Question: I have a Spring MVC webapp using Hibernate, and my problem is that 'em.merge' doesn't respond after the call.
Here is my Controller
'''
@RequestMapping(value = "/updDep", method = RequestMethod.PUT)
@ResponseBody
public String updDeps(@RequestBody Department department ) {
departmentService.addDepartment(department);
System.out.println("after merge; in controller");
return "Success";
}
'''
And Department Service class with addDepartment() method:
'''
@Repository
public class DepartmentServiceImpl implements DepartmentService {
@PersistenceContext(unitName = "MyPersistenceUnit")
private EntityManager entityManager;
....
//getter/setter entityManager....
...
@Override
@Transactional
public void addDepartment(Department department) {
System.out.println(department.getName() + " merge: " + department.getId());
getEntityManager().merge(department);
getEntityManager().flush();
System.out.println("after");
}
'''
So i try to explain problem:
After 'addDepartment(Department department)' method is called from my Controllers 'updDeps(..)' method.
I see this in my servers log:
'''
SECURITY23 merge: 3
Hibernate:
select
department0_.id as
department0_.name a
from
departments departm
where
department0_.id=?
Hibernate:
update
departments
set
name=?
where
id=?
'''
And that's all! Why did
'System.out.println("after");' and 'System.out.println("after merge; in controller");' not execute? After 'em.merge' was called nothing happened.
And data in MySQL table still not updated.
But if I add
'''
department.setId(null);
'''
before, like that
'''
@Transactional
public void addDepartment(Department department) {
department.setId(null);
System.out.println(department.getName() + " merge: " + department.getId());
getEntityManager().merge(department);
getEntityManager().flush();
System.out.println("after");
}
'''
All works and it created new instance in db, but I want update current.
What's the problem?
Project Structure:

'''
<persistence-unit name="MyPersistenceUnit" transaction-type="RESOURCE_LOCAL">
<provider>org.hibernate.ejb.HibernatePersistence</provider>
<properties>
<property name="hibernate.connection.url" value="jdbc:mysql://localhost:3306/testbd"/>
<property name="hibernate.connection.driver_class" value="com.mysql.jdbc.Driver"/>
<property name="hibernate.connection.username" value="root"/>
<property name="hibernate.connection.password" value="root"/>
<!--<property name="hibernate.hbm2ddl.import_files" value= "import.sql"/>-->
<property name="hibernate.show_sql" value="true"/>
<property name="hibernate.format_sql" value="true"/>
<property name="hibernate.hbm2ddl.auto" value="update"/>
<property name="hibernate.dialect" value="org.hibernate.dialect.MySQLDialect"/>
</properties>
</persistence-unit>
</persistence>
'''
'''
<mvc:annotation-driven />
<context:annotation-config />
<context:component-scan base-package="epam.rest" />
<bean class="org.springframework.web.servlet.view.InternalResourceViewResolver">
<property name="prefix">
<value>/WEB-INF/pages/</value>
</property>
<property name="suffix">
<value>.jsp</value>
</property>
</bean>
<bean class="org.springframework.beans.factory.config.PropertyPlaceholderConfigurer">
<property name="location">
<value>classpath:jdbc.properties</value>
</property>
</bean>
<bean id="dataSource" class="org.springframework.jdbc.datasource.DriverManagerDataSource">
<property name="driverClassName" value="${jdbc.driverClassName}" />
<property name="url" value="${jdbc.url}" />
<property name="username" value="${jdbc.username}" />
<property name="password" value="${jdbc.password}" />
</bean>
<bean id="entityManagerFactory" class="org.springframework.orm.jpa.LocalContainerEntityManagerFactoryBean">
<property name="persistenceUnitName" value="MyPersistenceUnit"/>
</bean>
<bean id="transactionManager" class="org.springframework.orm.jpa.JpaTransactionManager">
<property name="dataSource" ref="dataSource" />
<property name="entityManagerFactory" ref="entityManagerFactory" />
</bean>
<tx:annotation-driven transaction-manager="transactionManager" proxy-target-class="true" />
</beans>
'''
ADD MY LOG4J log in period of em.merge() transaction, where I founded ROLLBACK log but I dont know whats the problem?:
'''
08:54:28,291 DEBUG LogicalConnectionImpl:218 - Obtained JDBC connection
08:54:28,291 DEBUG JdbcTransaction:69 - initial autocommit status: true
08:54:28,292 DEBUG JdbcTransaction:71 - disabling autocommit
08:54:28,301 TRACE IdentifierValue:139 - ID unsaved-value: null
08:54:28,302 TRACE AbstractSaveEventListener:504 - Detached instance of: epam.rest.entity.Department
08:54:28,304 TRACE DefaultMergeEventListener:245 - Merging detached instance
08:54:28,310 TRACE DefaultLoadEventListener:240 - Loading entity: [epam.rest.entity.Department#16]
08:54:28,311 TRACE DefaultLoadEventListener:403 - Attempting to resolve: [epam.rest.entity.Department#16]
08:54:28,311 TRACE DefaultLoadEventListener:427 - Object not resolved in any cache: [epam.rest.entity.Department#16]
08:54:28,312 TRACE AbstractEntityPersister:3923 - Fetching entity: [epam.rest.entity.Department#16]
08:54:28,312 DEBUG Loader:2109 - Loading entity: [epam.rest.entity.Department#16]
08:54:28,312 DEBUG SQL:104 -
select
department0_.id as id1_0_0_,
department0_.name as name2_0_0_
from
departments department0_
where
department0_.id=?
08:54:28,314 TRACE JdbcCoordinatorImpl:319 - Registering statement [com.mysql.jdbc.JDBC4PreparedStatement@6c31a161: select department0_.id as id1_0_0_, department0_.name as name2_0_0_ from departments department0_ where department0_.id=** NOT SPECIFIED **]
08:54:28,314 TRACE JdbcCoordinatorImpl:329 - Registering last query statement [com.mysql.jdbc.JDBC4PreparedStatement@6c31a161: select department0_.id as id1_0_0_, department0_.name as name2_0_0_ from departments department0_ where department0_.id=** NOT SPECIFIED **]
08:54:28,320 TRACE BasicBinder:84 - binding parameter [1] as [BIGINT] - 16
08:54:28,320 TRACE Loader:1909 - Bound [2] parameters total
08:54:28,321 TRACE JdbcCoordinatorImpl:374 - Registering result set [com.mysql.jdbc.JDBC4ResultSet@4e1d82e2]
08:54:28,322 TRACE Loader:937 - Processing result set
08:54:28,322 DEBUG Loader:942 - Result set row: 0
08:54:28,323 DEBUG Loader:1476 - Result row: EntityKey[epam.rest.entity.Department#16]
08:54:28,323 TRACE Loader:1652 - Initializing object from ResultSet: [epam.rest.entity.Department#16]
08:54:28,333 TRACE AbstractEntityPersister:2844 - Hydrating entity: [epam.rest.entity.Department#16]
08:54:28,334 TRACE BasicExtractor:74 - Found [REWQQ] as column [name2_0_0_]
08:54:28,337 TRACE Loader:962 - Done processing result set (1 rows)
08:54:28,338 TRACE Loader:1106 - Total objects hydrated: 1
08:54:28,338 DEBUG TwoPhaseLoad:158 - Resolving associations for [epam.rest.entity.Department#16]
08:54:28,343 DEBUG TwoPhaseLoad:277 - Done materializing entity [epam.rest.entity.Department#16]
08:54:28,344 TRACE JdbcCoordinatorImpl:358 - Releasing statement [com.mysql.jdbc.JDBC4PreparedStatement@6c31a161: select department0_.id as id1_0_0_, department0_.name as name2_0_0_ from departments department0_ where department0_.id=16]
08:54:28,344 TRACE JdbcCoordinatorImpl:519 - Closing result set [com.mysql.jdbc.JDBC4ResultSet@4e1d82e2]
08:54:28,345 TRACE JdbcCoordinatorImpl:476 - Closing prepared statement [com.mysql.jdbc.JDBC4PreparedStatement@6c31a161: select department0_.id as id1_0_0_, department0_.name as name2_0_0_ from departments department0_ where department0_.id=16]
08:54:28,345 TRACE JdbcCoordinatorImpl:249 - Starting after statement execution processing [ON_CLOSE]
08:54:28,345 TRACE StatefulPersistenceContext:1022 - Initializing non-lazy collections
08:54:28,346 DEBUG Loader:2133 - Done entity load
08:54:28,352 TRACE UnresolvedEntityInsertActions:121 - No entity insert actions have non-nullable, transient entity dependencies.
08:54:28,353 DEBUG AbstractTransactionImpl:173 - committing
08:54:28,353 TRACE SessionImpl:403 - Automatically flushing session
08:54:28,353 TRACE AbstractFlushingEventListener:82 - Flushing session
08:54:28,355 DEBUG AbstractFlushingEventListener:144 - Processing flush-time cascades
08:54:28,358 TRACE Cascade:151 - Processing cascade ACTION_PERSIST_ON_FLUSH for: epam.rest.entity.Department
08:54:28,359 TRACE Cascade:188 - Done processing cascade ACTION_PERSIST_ON_FLUSH for: epam.rest.entity.Department
08:54:28,359 DEBUG AbstractFlushingEventListener:185 - Dirty checking collections
08:54:28,360 TRACE AbstractFlushingEventListener:200 - Flushing entities and processing referenced collections
08:54:28,365 TRACE AbstractEntityPersister:4097 - epam.rest.entity.Department.name is dirty
08:54:28,366 TRACE DefaultFlushEntityEventListener:642 - Found dirty properties [[epam.rest.entity.Department#16]] : [Ljava.lang.String;@3aa8208a
08:54:28,366 TRACE DefaultFlushEntityEventListener:281 - Updating entity: [epam.rest.entity.Department#16]
08:54:28,371 TRACE AbstractFlushingEventListener:242 - Processing unreferenced collections
08:54:28,371 TRACE AbstractFlushingEventListener:254 - Scheduling collection removes/(re)creates/updates
08:54:28,372 DEBUG AbstractFlushingEventListener:118 - Flushed: 0 insertions, 1 updates, 0 deletions to 1 objects
08:54:28,372 DEBUG AbstractFlushingEventListener:125 - Flushed: 0 (re)creations, 0 updates, 0 removals to 0 collections
08:54:28,373 DEBUG EntityPrinter:114 - Listing entities:
08:54:28,373 DEBUG EntityPrinter:121 - epam.rest.entity.Department{id=16, name=REWQQ112}
08:54:28,373 TRACE AbstractFlushingEventListener:327 - Executing flush
08:54:28,383 TRACE AbstractEntityPersister:3166 - Updating entity: [epam.rest.entity.Department#16]
08:54:28,384 TRACE AbstractServiceRegistryImpl:146 - Initializing service [role=org.hibernate.engine.jdbc.batch.spi.BatchBuilder]
08:54:28,391 TRACE AbstractServiceRegistryImpl:146 - Initializing service [role=org.hibernate.service.jmx.spi.JmxService]
08:54:28,393 TRACE BatchBuilderImpl:68 - Building batch [size=1]
08:54:28,395 DEBUG SQL:104 -
update
departments
set
name=?
where
id=?
08:54:28,397 TRACE JdbcCoordinatorImpl:319 - Registering statement [com.mysql.jdbc.JDBC4PreparedStatement@15f07169: update departments set name=** NOT SPECIFIED ** where id=** NOT SPECIFIED **]
08:54:28,397 TRACE AbstractEntityPersister:2780 - Dehydrating entity: [epam.rest.entity.Department#16]
08:54:28,399 TRACE BasicBinder:84 - binding parameter [1] as [VARCHAR] - REWQQ112
08:54:28,400 TRACE BasicBinder:84 - binding parameter [2] as [BIGINT] - 16
08:54:28,436 TRACE JdbcCoordinatorImpl:358 - Releasing statement [com.mysql.jdbc.JDBC4PreparedStatement@15f07169: update departments set name='REWQQ112' where id=16]
08:54:28,437 TRACE JdbcCoordinatorImpl:476 - Closing prepared statement [com.mysql.jdbc.JDBC4PreparedStatement@15f07169: update departments set name='REWQQ112' where id=16]
08:54:28,437 TRACE JdbcCoordinatorImpl:249 - Starting after statement execution processing [ON_CLOSE]
08:54:28,439 TRACE JdbcCoordinatorImpl:249 - Starting after statement execution processing [ON_CLOSE]
08:54:28,440 DEBUG AbstractTransactionImpl:203 - rolling back
08:54:28,480 DEBUG JdbcTransaction:164 - rolled JDBC Connection
08:54:28,481 DEBUG JdbcTransaction:126 - re-enabling autocommit
08:54:28,482 TRACE TransactionCoordinatorImpl:136 - after transaction completion
08:54:28,486 TRACE SessionImpl:624 - after transaction completion
08:54:28,488 TRACE SessionImpl:342 - Closing session
08:54:28,489 TRACE JdbcCoordinatorImpl:171 - Closing JDBC container [org.hibernate.engine.jdbc.internal.JdbcCoordinatorImpl@26d77937]
08:54:28,490 DEBUG JdbcCoordinatorImpl:173 - HHH000420: Closing un-released batch
08:54:28,490 TRACE LogicalConnectionImpl:164 - Closing logical connection
08:54:28,491 DEBUG LogicalConnectionImpl:232 - Releasing JDBC connection
08:54:28,492 TRACE DriverManagerConnectionProviderImpl:233 - Returning connection to pool, pool size: 1
08:54:28,493 DEBUG LogicalConnectionImpl:250 - Released JDBC connection
08:54:28,493 TRACE LogicalConnectionImpl:176 - Logical connection closed
'''
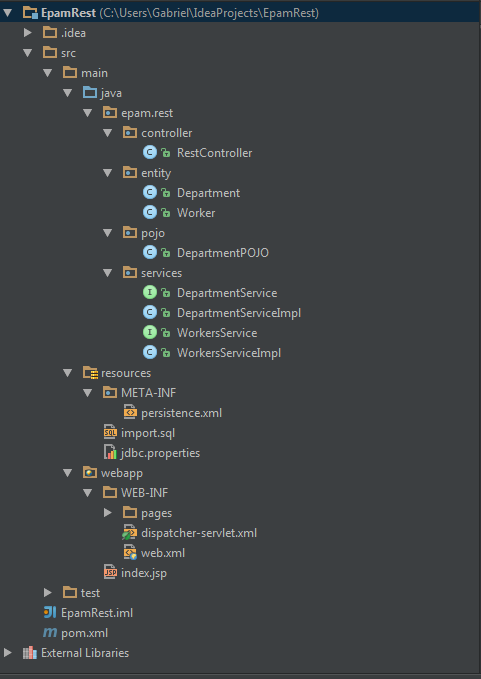
Answer: I am not sure but I think that's problem with 'detached' objects.
Look at this link <URL>